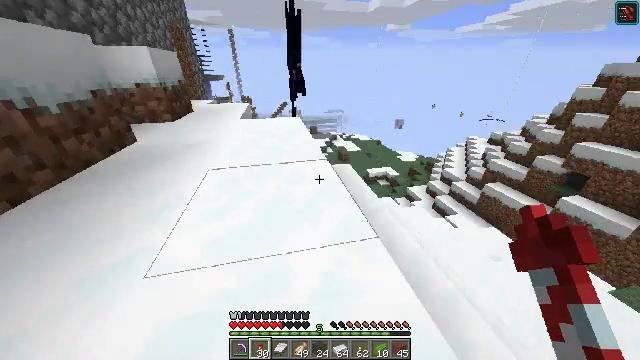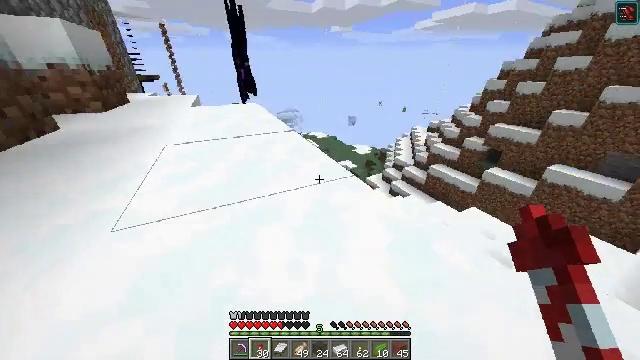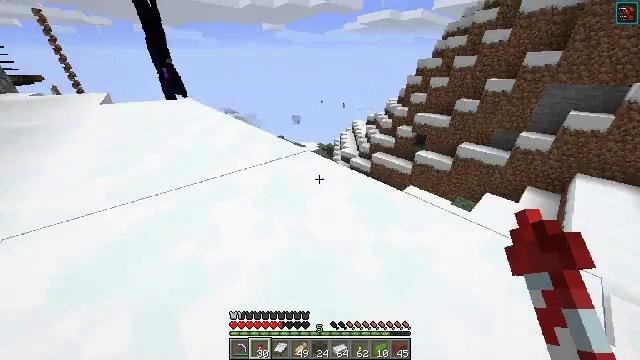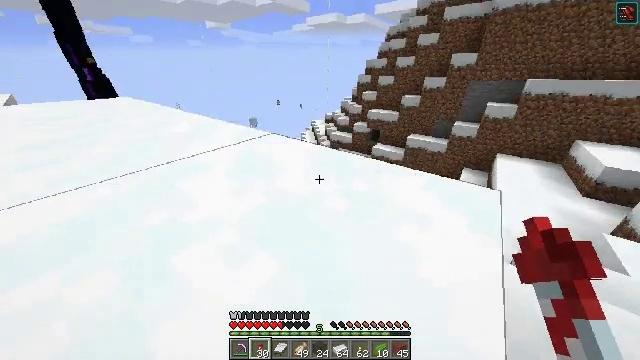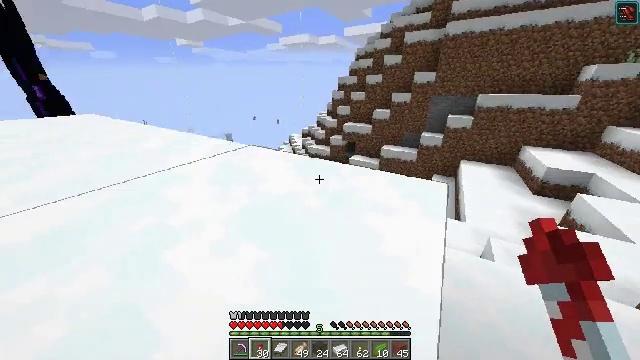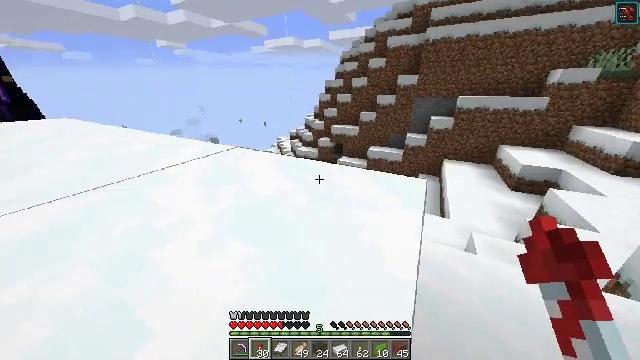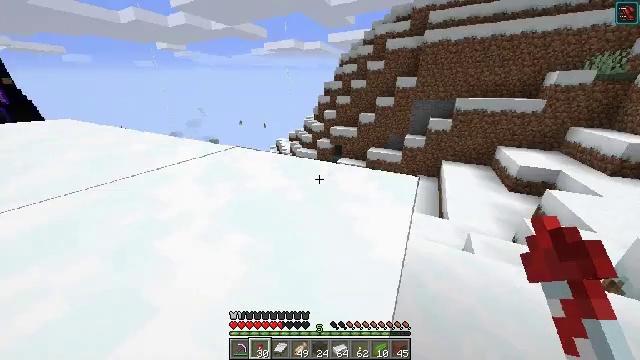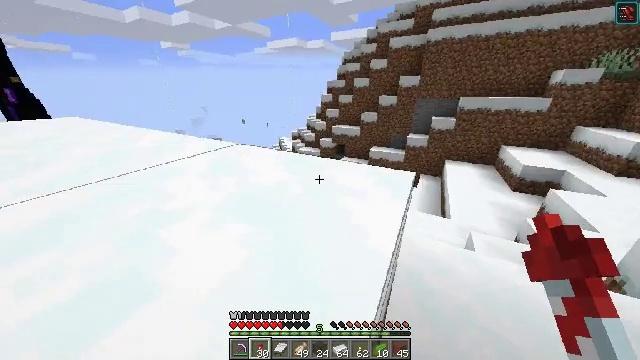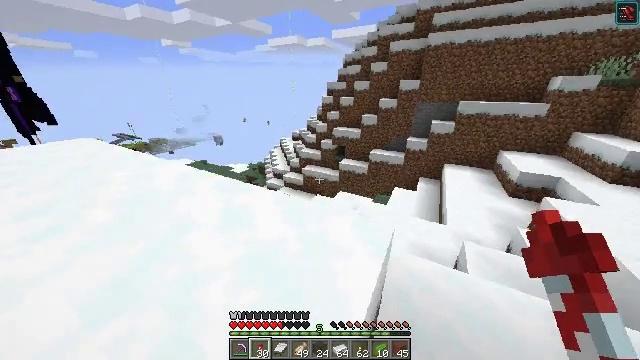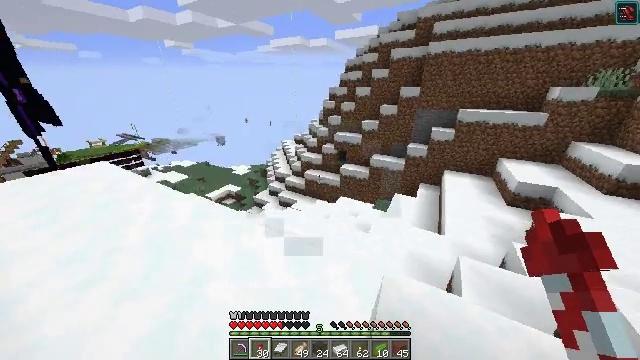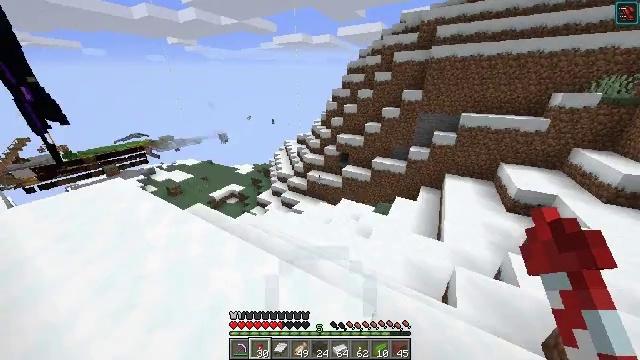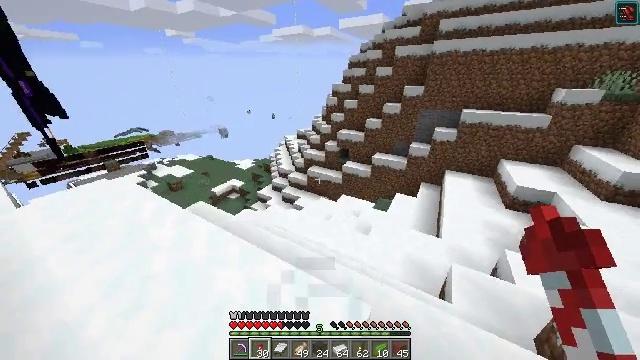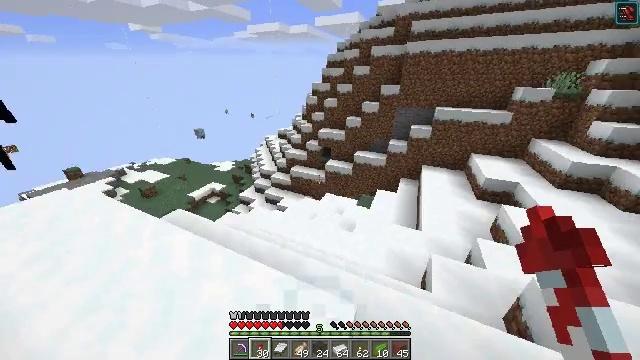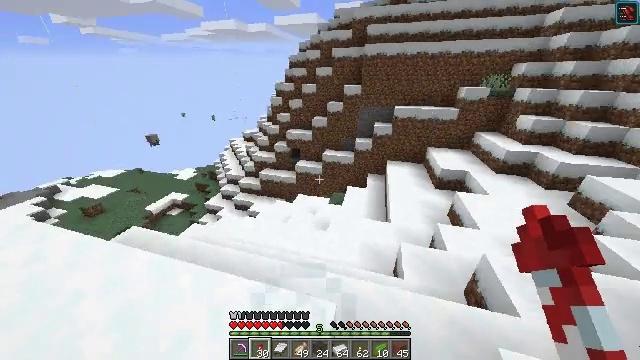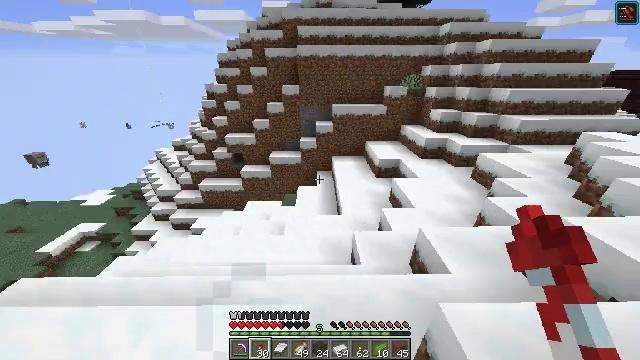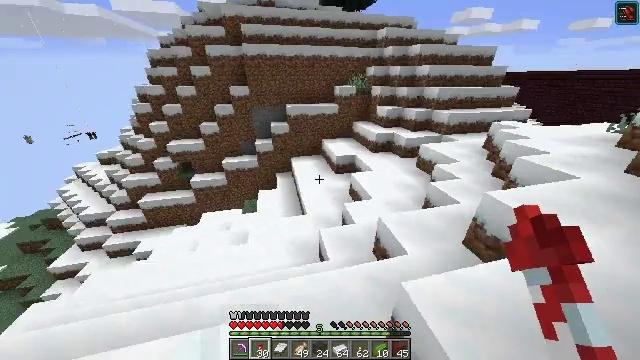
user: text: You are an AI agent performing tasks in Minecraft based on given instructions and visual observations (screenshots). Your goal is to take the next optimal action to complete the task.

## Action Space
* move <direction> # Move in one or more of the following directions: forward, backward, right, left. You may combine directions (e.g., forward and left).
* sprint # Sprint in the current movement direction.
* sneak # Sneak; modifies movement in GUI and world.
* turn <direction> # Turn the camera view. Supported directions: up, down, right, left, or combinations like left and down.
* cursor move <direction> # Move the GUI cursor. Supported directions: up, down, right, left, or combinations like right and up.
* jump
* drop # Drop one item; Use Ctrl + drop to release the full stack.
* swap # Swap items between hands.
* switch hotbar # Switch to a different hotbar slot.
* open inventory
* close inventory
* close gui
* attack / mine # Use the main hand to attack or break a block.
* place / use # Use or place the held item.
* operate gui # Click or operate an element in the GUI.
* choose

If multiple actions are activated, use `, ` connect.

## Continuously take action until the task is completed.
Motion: motion action
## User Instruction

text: Break down iron ingot in the crafting table to get iron nugget.
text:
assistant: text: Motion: turn right
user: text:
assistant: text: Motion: turn right
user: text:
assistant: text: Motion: turn right
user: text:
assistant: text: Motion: turn right and up
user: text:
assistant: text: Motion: turn right
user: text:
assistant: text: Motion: no_op
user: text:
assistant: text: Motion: no_op
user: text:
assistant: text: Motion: no_op
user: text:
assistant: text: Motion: no_op
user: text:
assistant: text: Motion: no_op
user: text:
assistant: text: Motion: turn down
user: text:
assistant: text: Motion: turn right
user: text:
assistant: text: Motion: turn right
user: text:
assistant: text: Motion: turn right
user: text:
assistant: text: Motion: turn right
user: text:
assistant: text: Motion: turn right
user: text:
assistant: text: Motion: turn right and up
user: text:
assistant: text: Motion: turn right
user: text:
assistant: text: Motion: turn right
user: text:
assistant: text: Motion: turn right and up
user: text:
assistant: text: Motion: turn right
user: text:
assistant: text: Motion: move forward, turn right
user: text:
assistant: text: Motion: move forward, turn right
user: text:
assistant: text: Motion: move forward
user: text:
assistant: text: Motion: move forward, turn right and up
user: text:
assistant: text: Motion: move forward, turn right and up, jump
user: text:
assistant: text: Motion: move forward, turn right and up, jump
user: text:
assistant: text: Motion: move forward, turn right, jump
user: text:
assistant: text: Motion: move forward, jump
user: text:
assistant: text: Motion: move forward